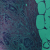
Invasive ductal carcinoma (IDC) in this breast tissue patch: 0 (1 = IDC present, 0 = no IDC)